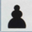
Piece: bP